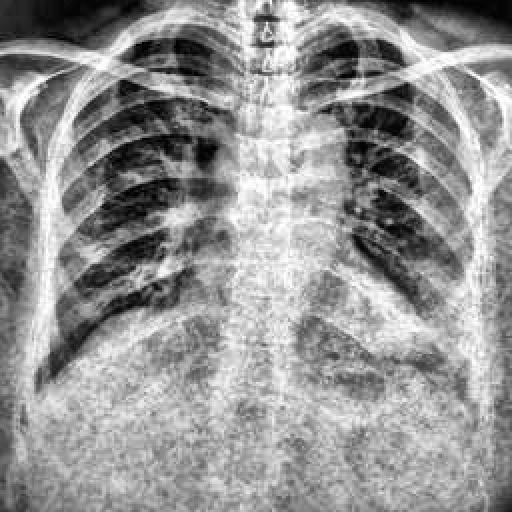
Finding: TUBERCULOSIS